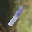
Label: 1